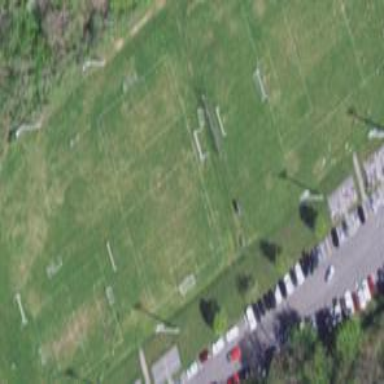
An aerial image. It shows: Soccer pitch for outdoor sports and leisure activities.